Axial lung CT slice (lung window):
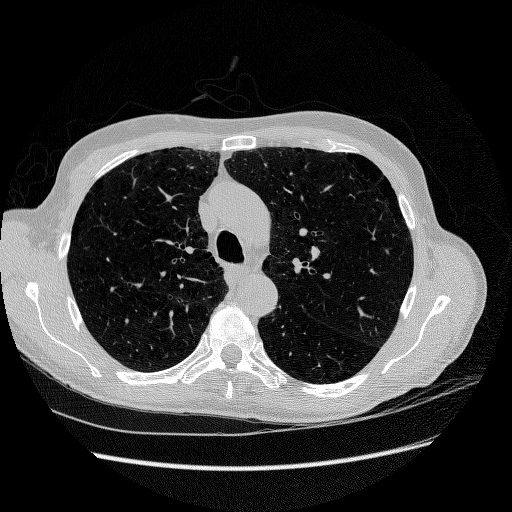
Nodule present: no